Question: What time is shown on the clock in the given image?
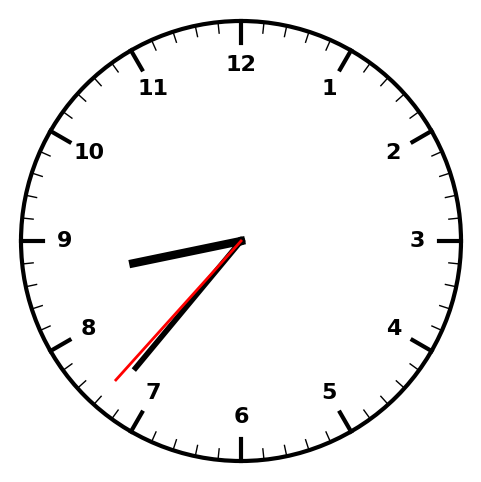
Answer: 08:36:37